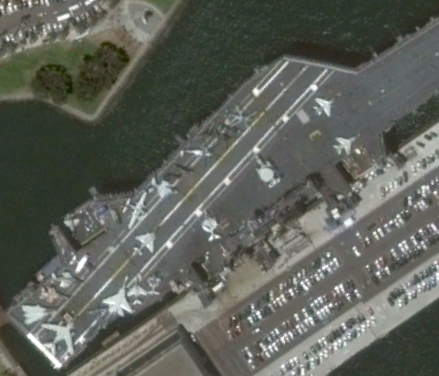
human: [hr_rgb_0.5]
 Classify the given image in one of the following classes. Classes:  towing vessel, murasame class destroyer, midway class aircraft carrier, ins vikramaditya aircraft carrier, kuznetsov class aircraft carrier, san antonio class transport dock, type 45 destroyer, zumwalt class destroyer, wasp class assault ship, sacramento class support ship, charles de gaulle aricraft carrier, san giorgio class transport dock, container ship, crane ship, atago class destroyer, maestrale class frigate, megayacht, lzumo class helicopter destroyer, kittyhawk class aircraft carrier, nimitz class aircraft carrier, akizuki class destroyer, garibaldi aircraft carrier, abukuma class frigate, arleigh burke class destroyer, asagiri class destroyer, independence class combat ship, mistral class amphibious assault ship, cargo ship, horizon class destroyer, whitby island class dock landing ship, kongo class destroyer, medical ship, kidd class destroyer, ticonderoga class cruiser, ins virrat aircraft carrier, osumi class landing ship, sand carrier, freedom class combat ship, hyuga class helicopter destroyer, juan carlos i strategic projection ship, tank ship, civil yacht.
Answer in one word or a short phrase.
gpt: Midway class aircraft carrier